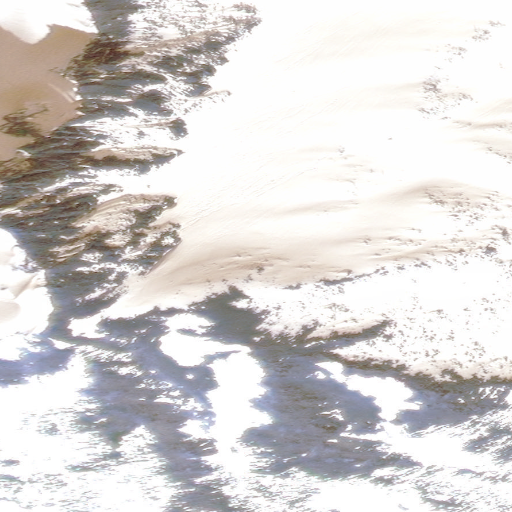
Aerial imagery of mountain in Alaska named McKinley Peak containing only unknown